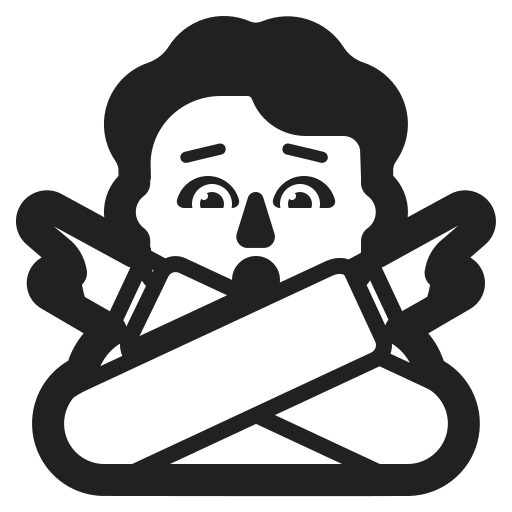
person gesturing no high contrast default